Interaction volume radius: 5 \u00c5
Interaction volume height: 10 \u00c5
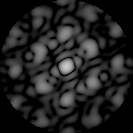
Disorder parameter: 0.4377